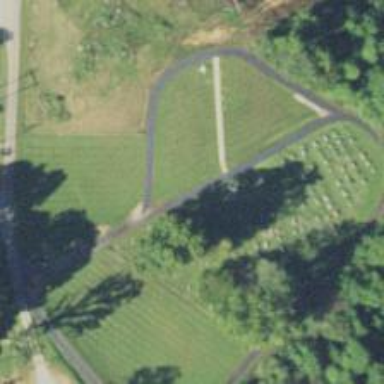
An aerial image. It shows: Cemetery.